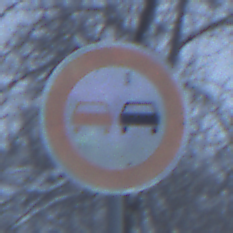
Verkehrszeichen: Ueberholverbot
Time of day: Midday
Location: Outdoor (Nature)
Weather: Overcast
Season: Winter
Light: Natural